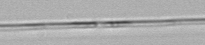
Label: Pseudo-nitzschia